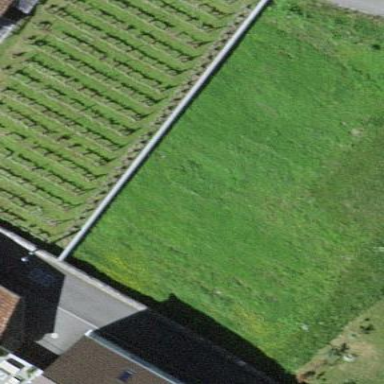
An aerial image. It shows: Vineyard.